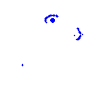
Particle: proton